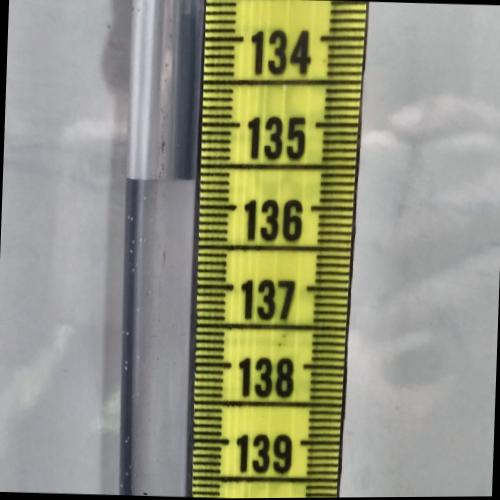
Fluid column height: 135.7 cm